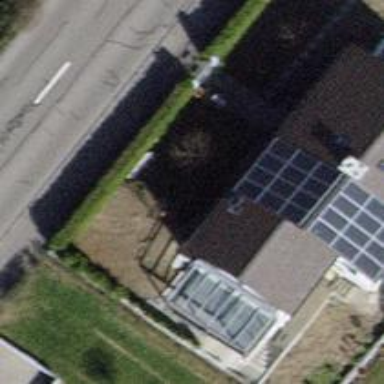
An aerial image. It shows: Solar power generator utilizing photovoltaic technology with solar photovoltaic panels.